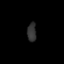
Tissue: lung
Cell type: Myeloid cells
Senescence score: 0.7468
Nuclear area (px): 165
Mean DAPI intensity: 50.073